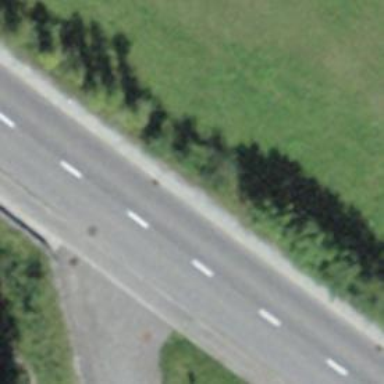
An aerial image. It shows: Secondary road with asphalt surface.